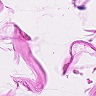
Metastatic tissue present: no